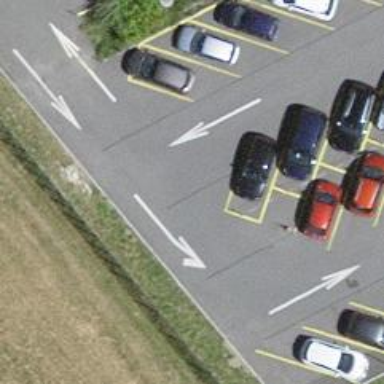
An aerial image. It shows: Parking aisle designated as service road.